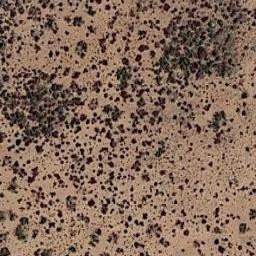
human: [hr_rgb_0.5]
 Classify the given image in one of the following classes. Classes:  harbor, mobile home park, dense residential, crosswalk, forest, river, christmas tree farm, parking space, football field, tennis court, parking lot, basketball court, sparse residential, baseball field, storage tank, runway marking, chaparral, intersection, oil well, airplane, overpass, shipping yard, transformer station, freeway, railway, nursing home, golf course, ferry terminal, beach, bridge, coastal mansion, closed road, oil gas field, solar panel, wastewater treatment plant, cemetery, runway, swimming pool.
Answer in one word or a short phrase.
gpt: chaparral